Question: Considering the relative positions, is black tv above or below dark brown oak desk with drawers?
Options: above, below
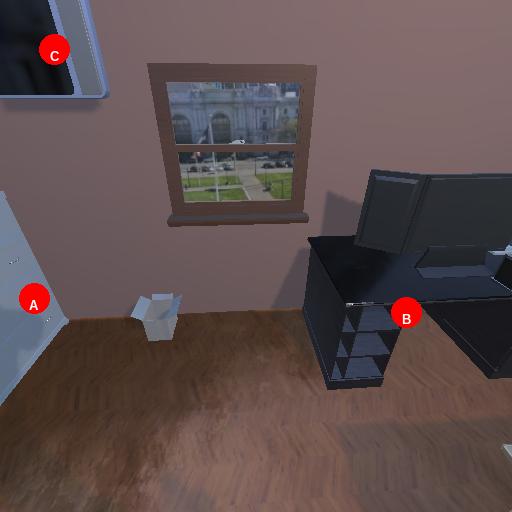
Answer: above